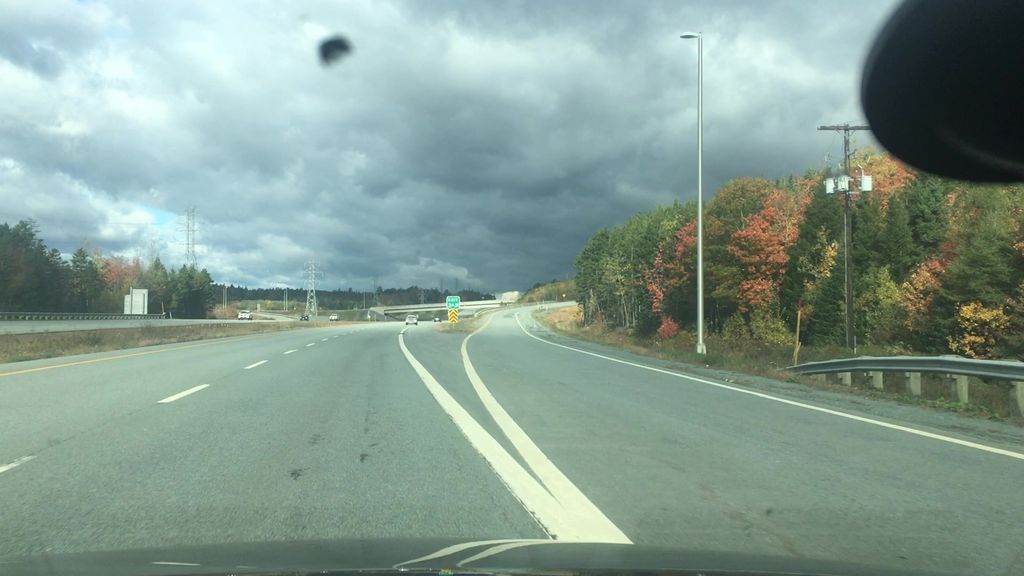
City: halifax